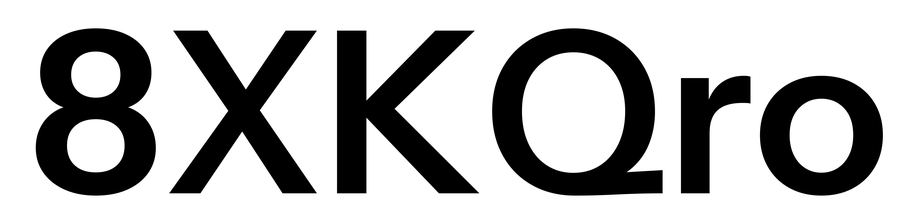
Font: InstrumentSans_SemiBold